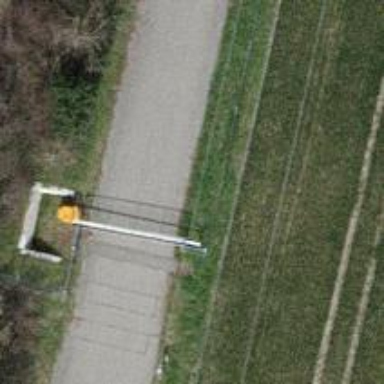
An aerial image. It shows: Gate.